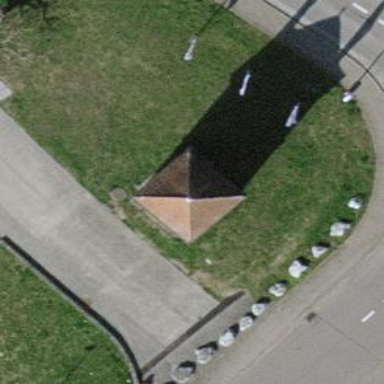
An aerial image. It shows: Building with pyramidal-shaped roof.